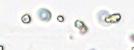
Label: Phaeocystis